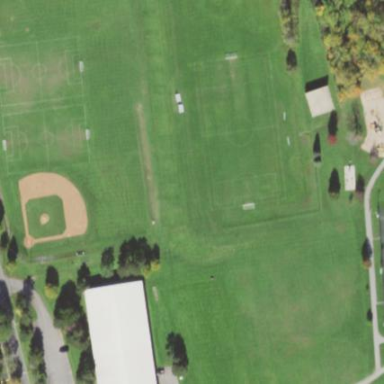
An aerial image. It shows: Soccer pitch for leisure land activities.